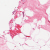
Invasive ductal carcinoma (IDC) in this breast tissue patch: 0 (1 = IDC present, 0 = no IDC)